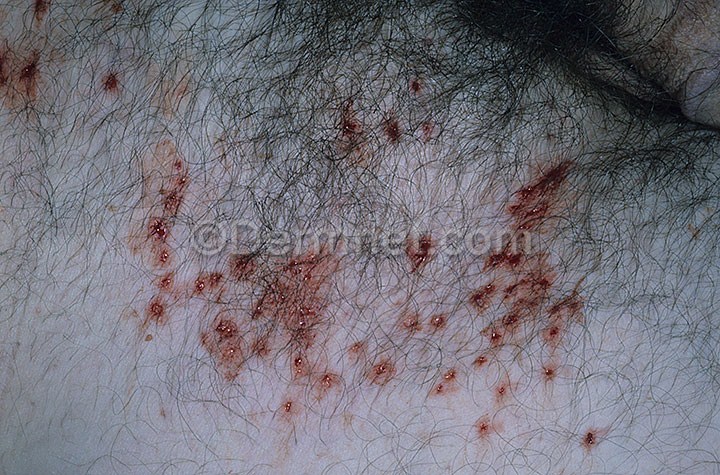
Disease: Herpes HPV and other STDs Photos